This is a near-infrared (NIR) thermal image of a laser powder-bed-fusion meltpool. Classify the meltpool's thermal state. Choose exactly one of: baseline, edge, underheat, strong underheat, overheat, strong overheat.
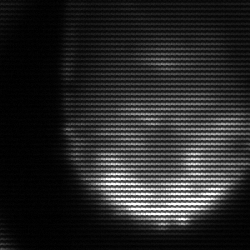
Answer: edge